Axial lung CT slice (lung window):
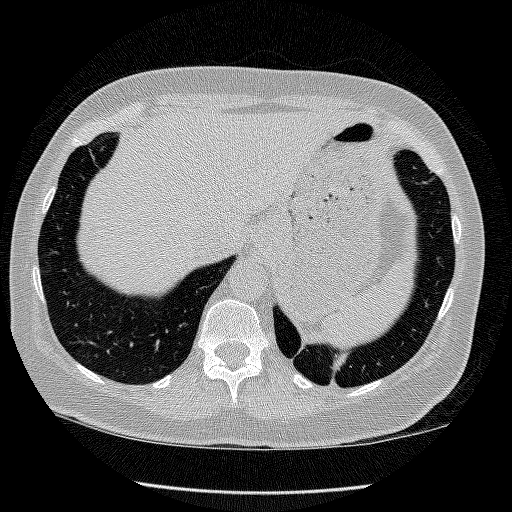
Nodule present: no